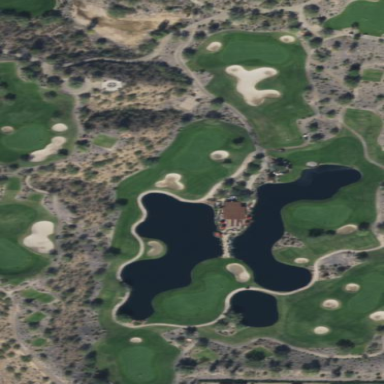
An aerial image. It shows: Golf course.